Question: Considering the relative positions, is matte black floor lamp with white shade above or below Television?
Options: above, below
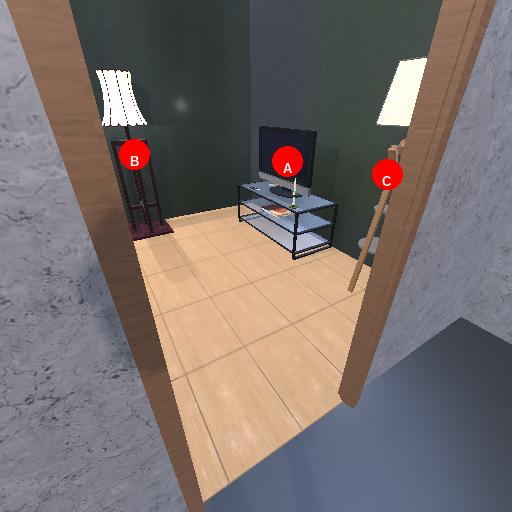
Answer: above